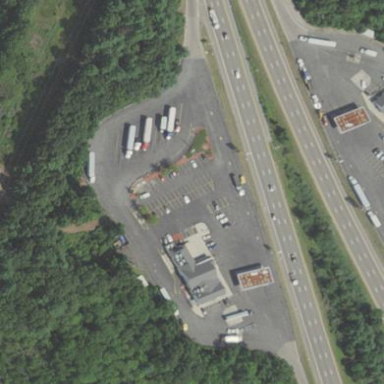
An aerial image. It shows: Combined fuel station and food court.